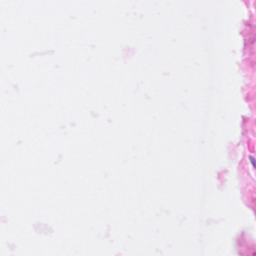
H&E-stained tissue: Breast